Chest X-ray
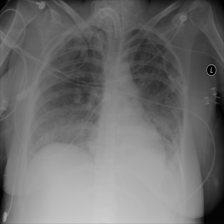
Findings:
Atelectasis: negative
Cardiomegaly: negative
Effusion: negative
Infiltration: negative
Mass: negative
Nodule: negative
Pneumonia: negative
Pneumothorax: negative
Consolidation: negative
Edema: negative
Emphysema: negative
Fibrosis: negative
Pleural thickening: negative
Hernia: negative